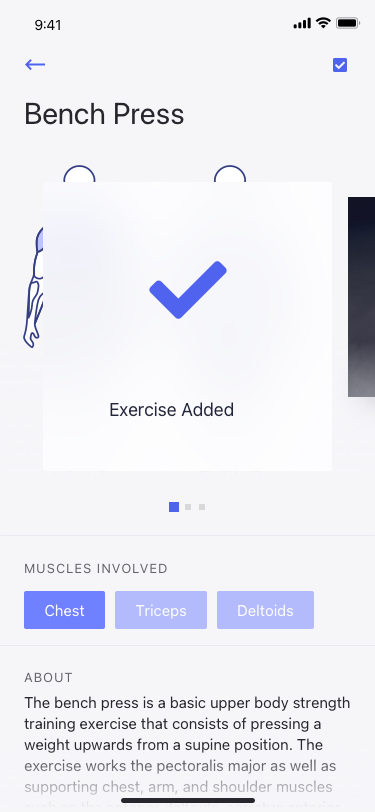
Text in this UI design:
MUSCLES INVOLVED
ABOUT
The bench press is a basic upper body strength training exercise that consists of pressing a weight upwards from a supine position. The exercise works the pectoralis major as well as supporting chest, arm, and shoulder muscles such as the anterior deltoids, serratus anterior, coracobrachialis, scapulae fixers, trapezii, and the triceps. A barbell is generally
Exercise Added